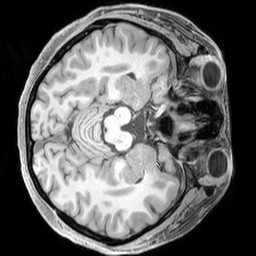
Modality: T1w
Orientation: axial
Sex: female
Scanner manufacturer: siemens
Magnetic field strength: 3 T
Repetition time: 2.3 s
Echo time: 0.00226 s